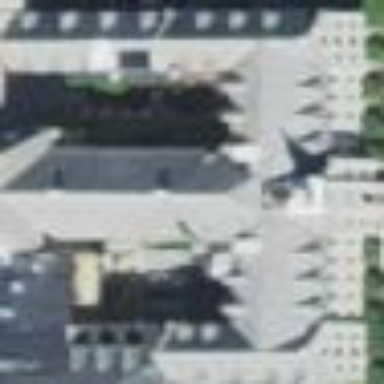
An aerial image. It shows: Dormitory building.